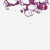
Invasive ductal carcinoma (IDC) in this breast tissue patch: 0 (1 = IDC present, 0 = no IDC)